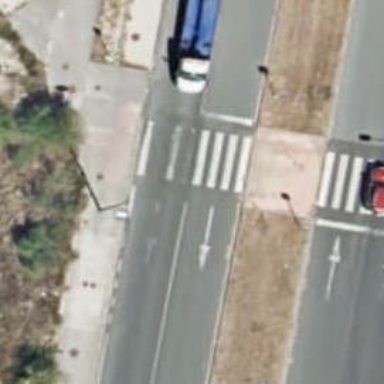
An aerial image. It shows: Uncontrolled road crossing.